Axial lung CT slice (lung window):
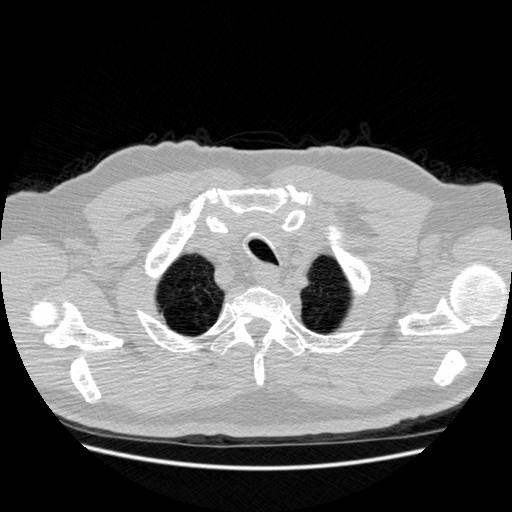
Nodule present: no